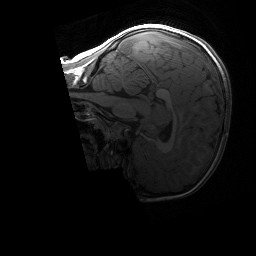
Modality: T1w
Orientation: sagittal
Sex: female
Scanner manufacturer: siemens
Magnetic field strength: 3 T
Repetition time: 1.9 s
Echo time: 0.00243 s